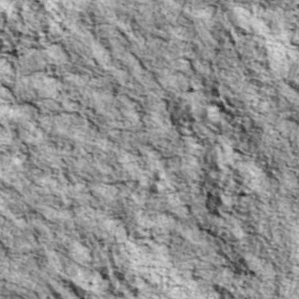
Label: non_frost